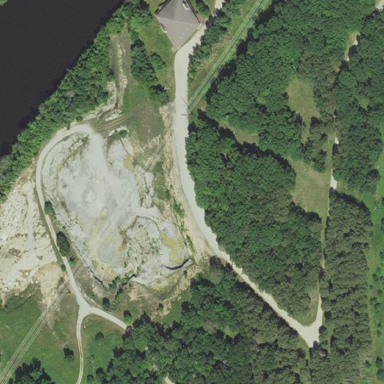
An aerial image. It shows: Quarry area.